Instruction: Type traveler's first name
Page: traveler
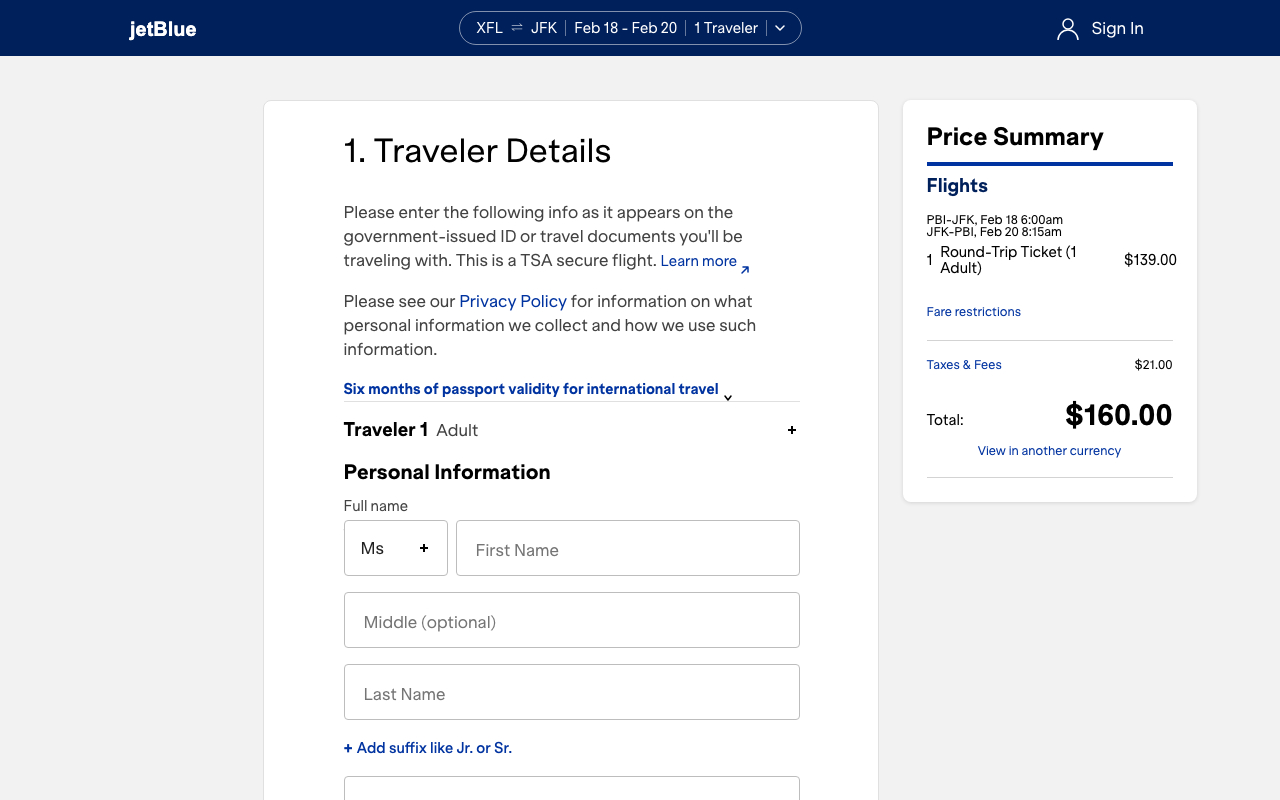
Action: type